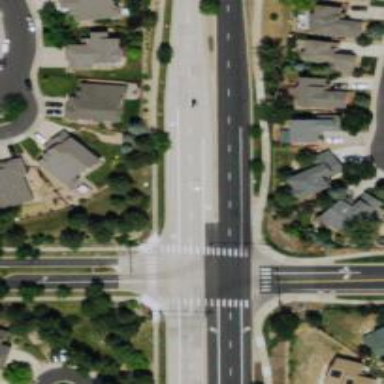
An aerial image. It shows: Marked crossing on the road.